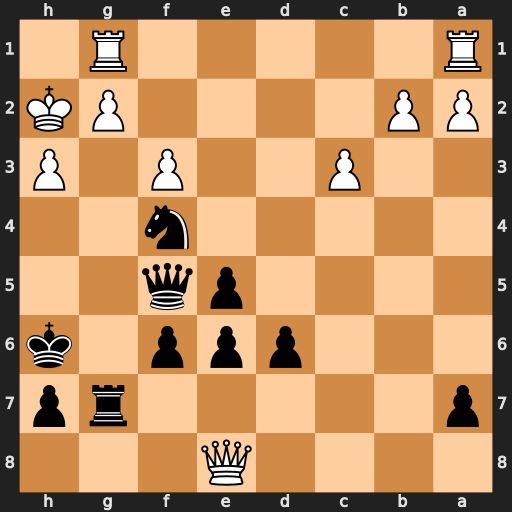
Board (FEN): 4Q3/p5rp/3ppp1k/4pq2/5n2/2P2P1P/PP4PK/R5R1
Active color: b
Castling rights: -
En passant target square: -
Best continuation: Rxg2+ Rxg2 Qxh3+ Kg1 Qxg2#